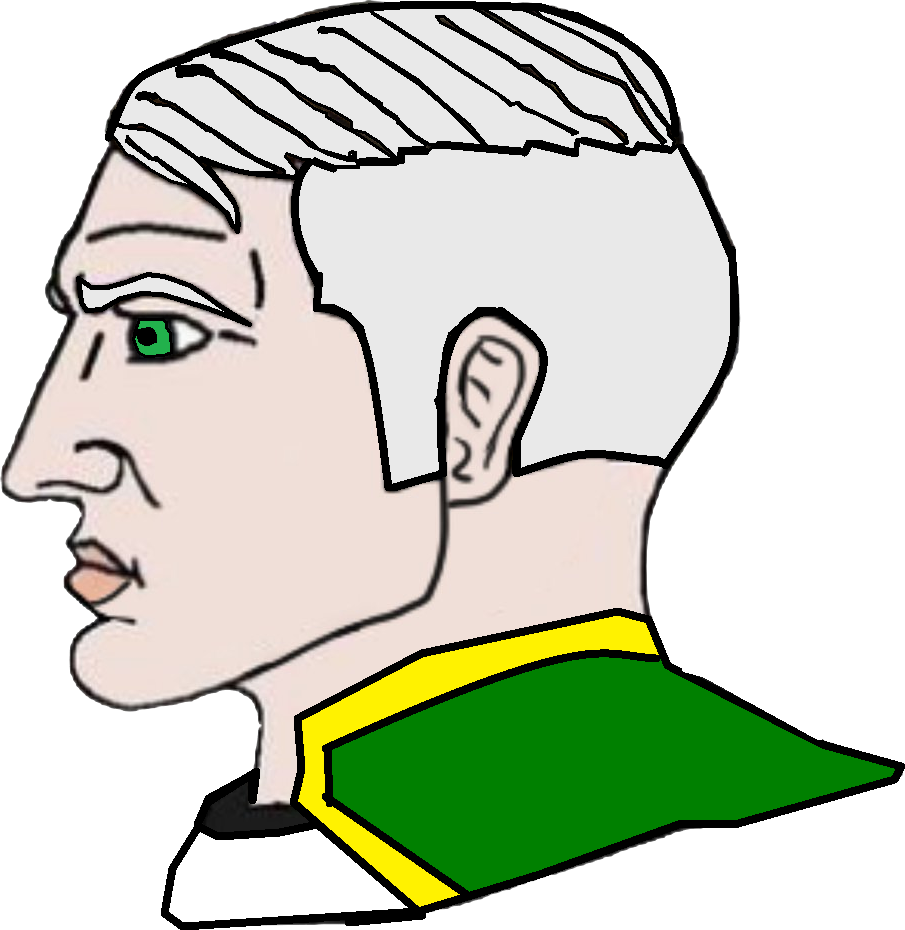
Label: 4_Yes_Chad